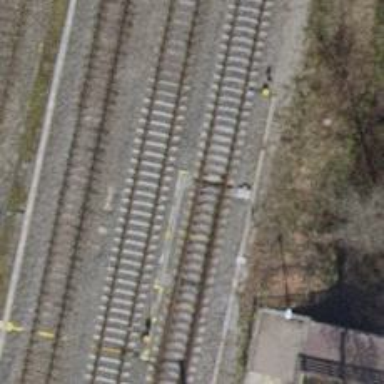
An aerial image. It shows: Single railway track with electrified contact line.